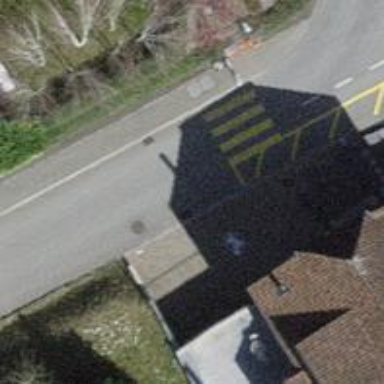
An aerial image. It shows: Uncontrolled zebra crossing with yellow markings on the road.